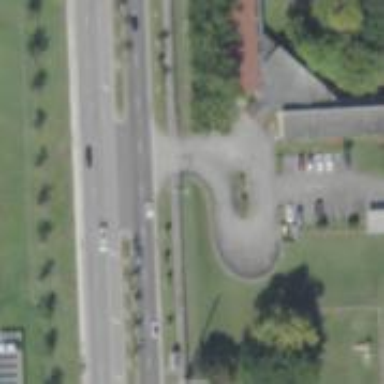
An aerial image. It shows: Asphalt road with secondary link designation.